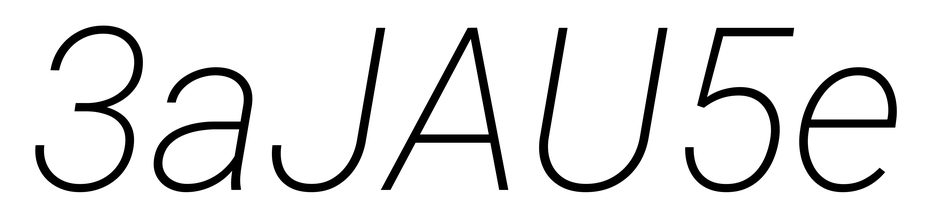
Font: Roboto-Italic_ExtraLight_Italic